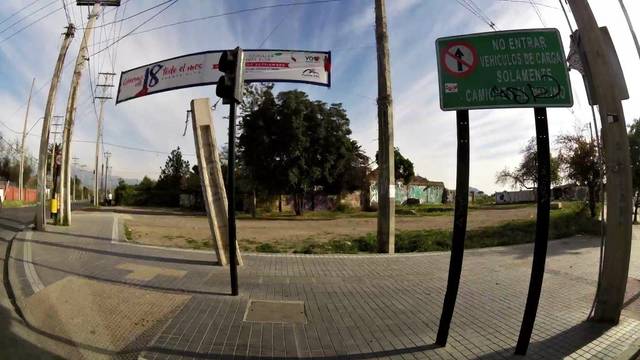
Region: Chile
Coordinates: -33.612, -70.57